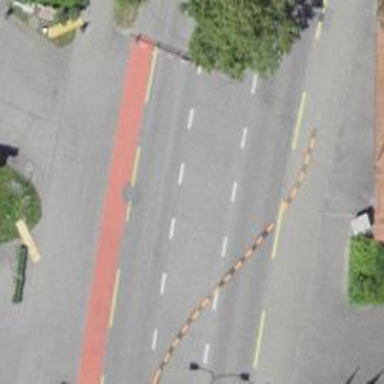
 featuring lanes for cyclists on both sides."